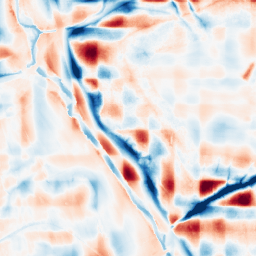
Category: wavelet
Decomposition family: wavelet_reverse_biorthogonal
Decomposition parameters: wavelet: rbio1.3
level: 5
Upsampling method: lanczos
Upsampling parameters: scale: 8
Upsampling scale: 8